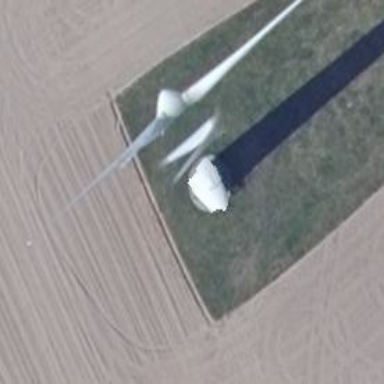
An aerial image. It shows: Wind turbine generating power.